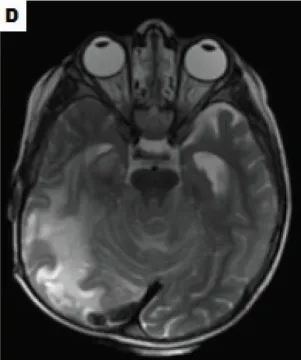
Imaging exams highlighting the injury of the patient. (D): Computerizsd tomography 3 years after the last surgery, the patient accompanied only with chemotherapy and radiotherapy.
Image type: radiology (mri)